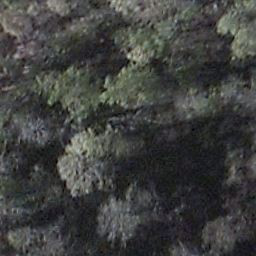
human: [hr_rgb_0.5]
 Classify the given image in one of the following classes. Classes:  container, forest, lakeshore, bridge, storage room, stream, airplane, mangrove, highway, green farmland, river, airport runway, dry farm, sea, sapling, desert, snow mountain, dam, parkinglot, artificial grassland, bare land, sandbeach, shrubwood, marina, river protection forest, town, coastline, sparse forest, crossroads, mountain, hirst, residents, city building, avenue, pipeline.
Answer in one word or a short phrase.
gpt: shrubwood